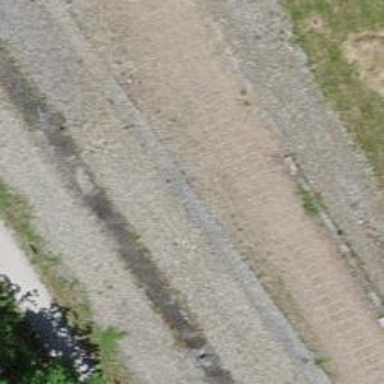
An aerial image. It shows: Abandoned railway spur with one track.